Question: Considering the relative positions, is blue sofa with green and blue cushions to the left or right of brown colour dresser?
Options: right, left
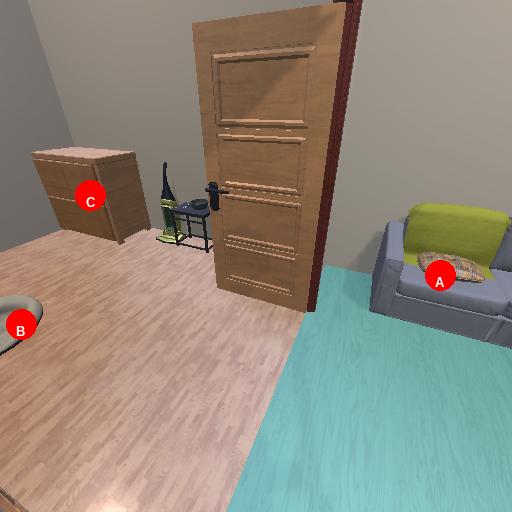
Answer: right